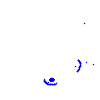
Particle: electron